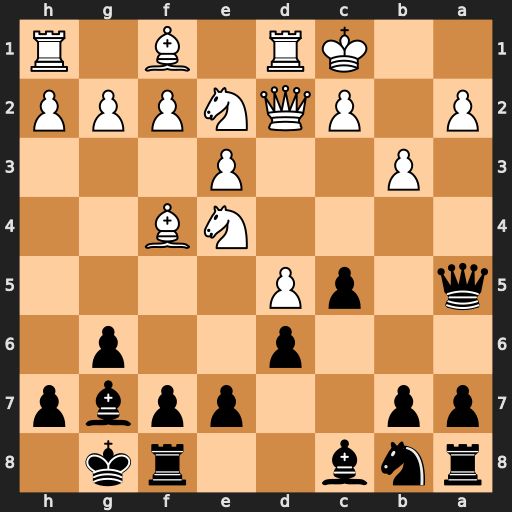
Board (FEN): rnb2rk1/pp2ppbp/3p2p1/q1pP4/4NB2/1P2P3/P1PQNPPP/2KR1B1R
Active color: b
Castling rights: -
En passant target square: -
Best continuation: Qa3+ Kb1 Qb2#